Question: I created spreadsheet for budgeting purposes and have it set up so that every time I add some data in my income or expenses column, my balance column automatically posts a readjusted value. However, my formula only seems to work for positive values (see conflict on row 4 of example) Here's what I have so far, pasted in as an array formula in B3 and copied down.
'''
=IF((ISNUMBER(C3:D3)),B2+C3-D3,"")
'''
How could improve the "if true" section of my formula?

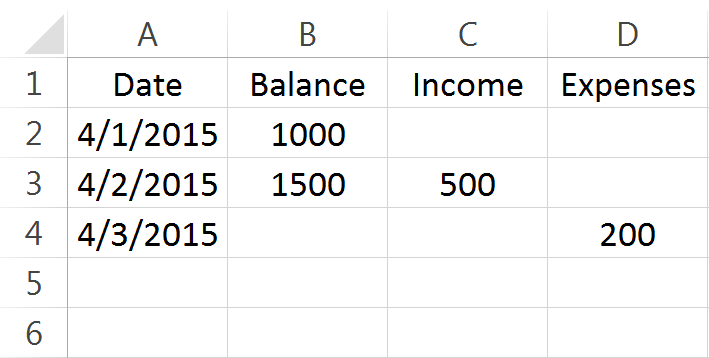
Answer: the problem you're having is your if statement will return false if either C or D is not a number. if(c through d is a number) will mean that it only is true when both are numbers.
If you want to make it so that you only evaluate numbers (and not treat blanks as 0), then you'll probably want to make an OR statement:
=IF(OR(ISNUMBER(C3),ISNUMBER(D3)),B2+C3-D3,"")
Just be aware that if the relative location of B2 is missing data (if you did not have any expense or income the previous day/week/whatever), then the next field will become a value error when you add something. So if B5 is empty because you didn't do any spending or gaining, then when you spend and put value in "expense" on D6, B6 will become #Value.
To fix this, it might be a good idea to finish off not with an empty string, but with the value of the previous date. It's up to you if you want to use it that way.
=IF(OR(ISNUMBER(C3),ISNUMBER(D3)),B2+C3-D3,B2)